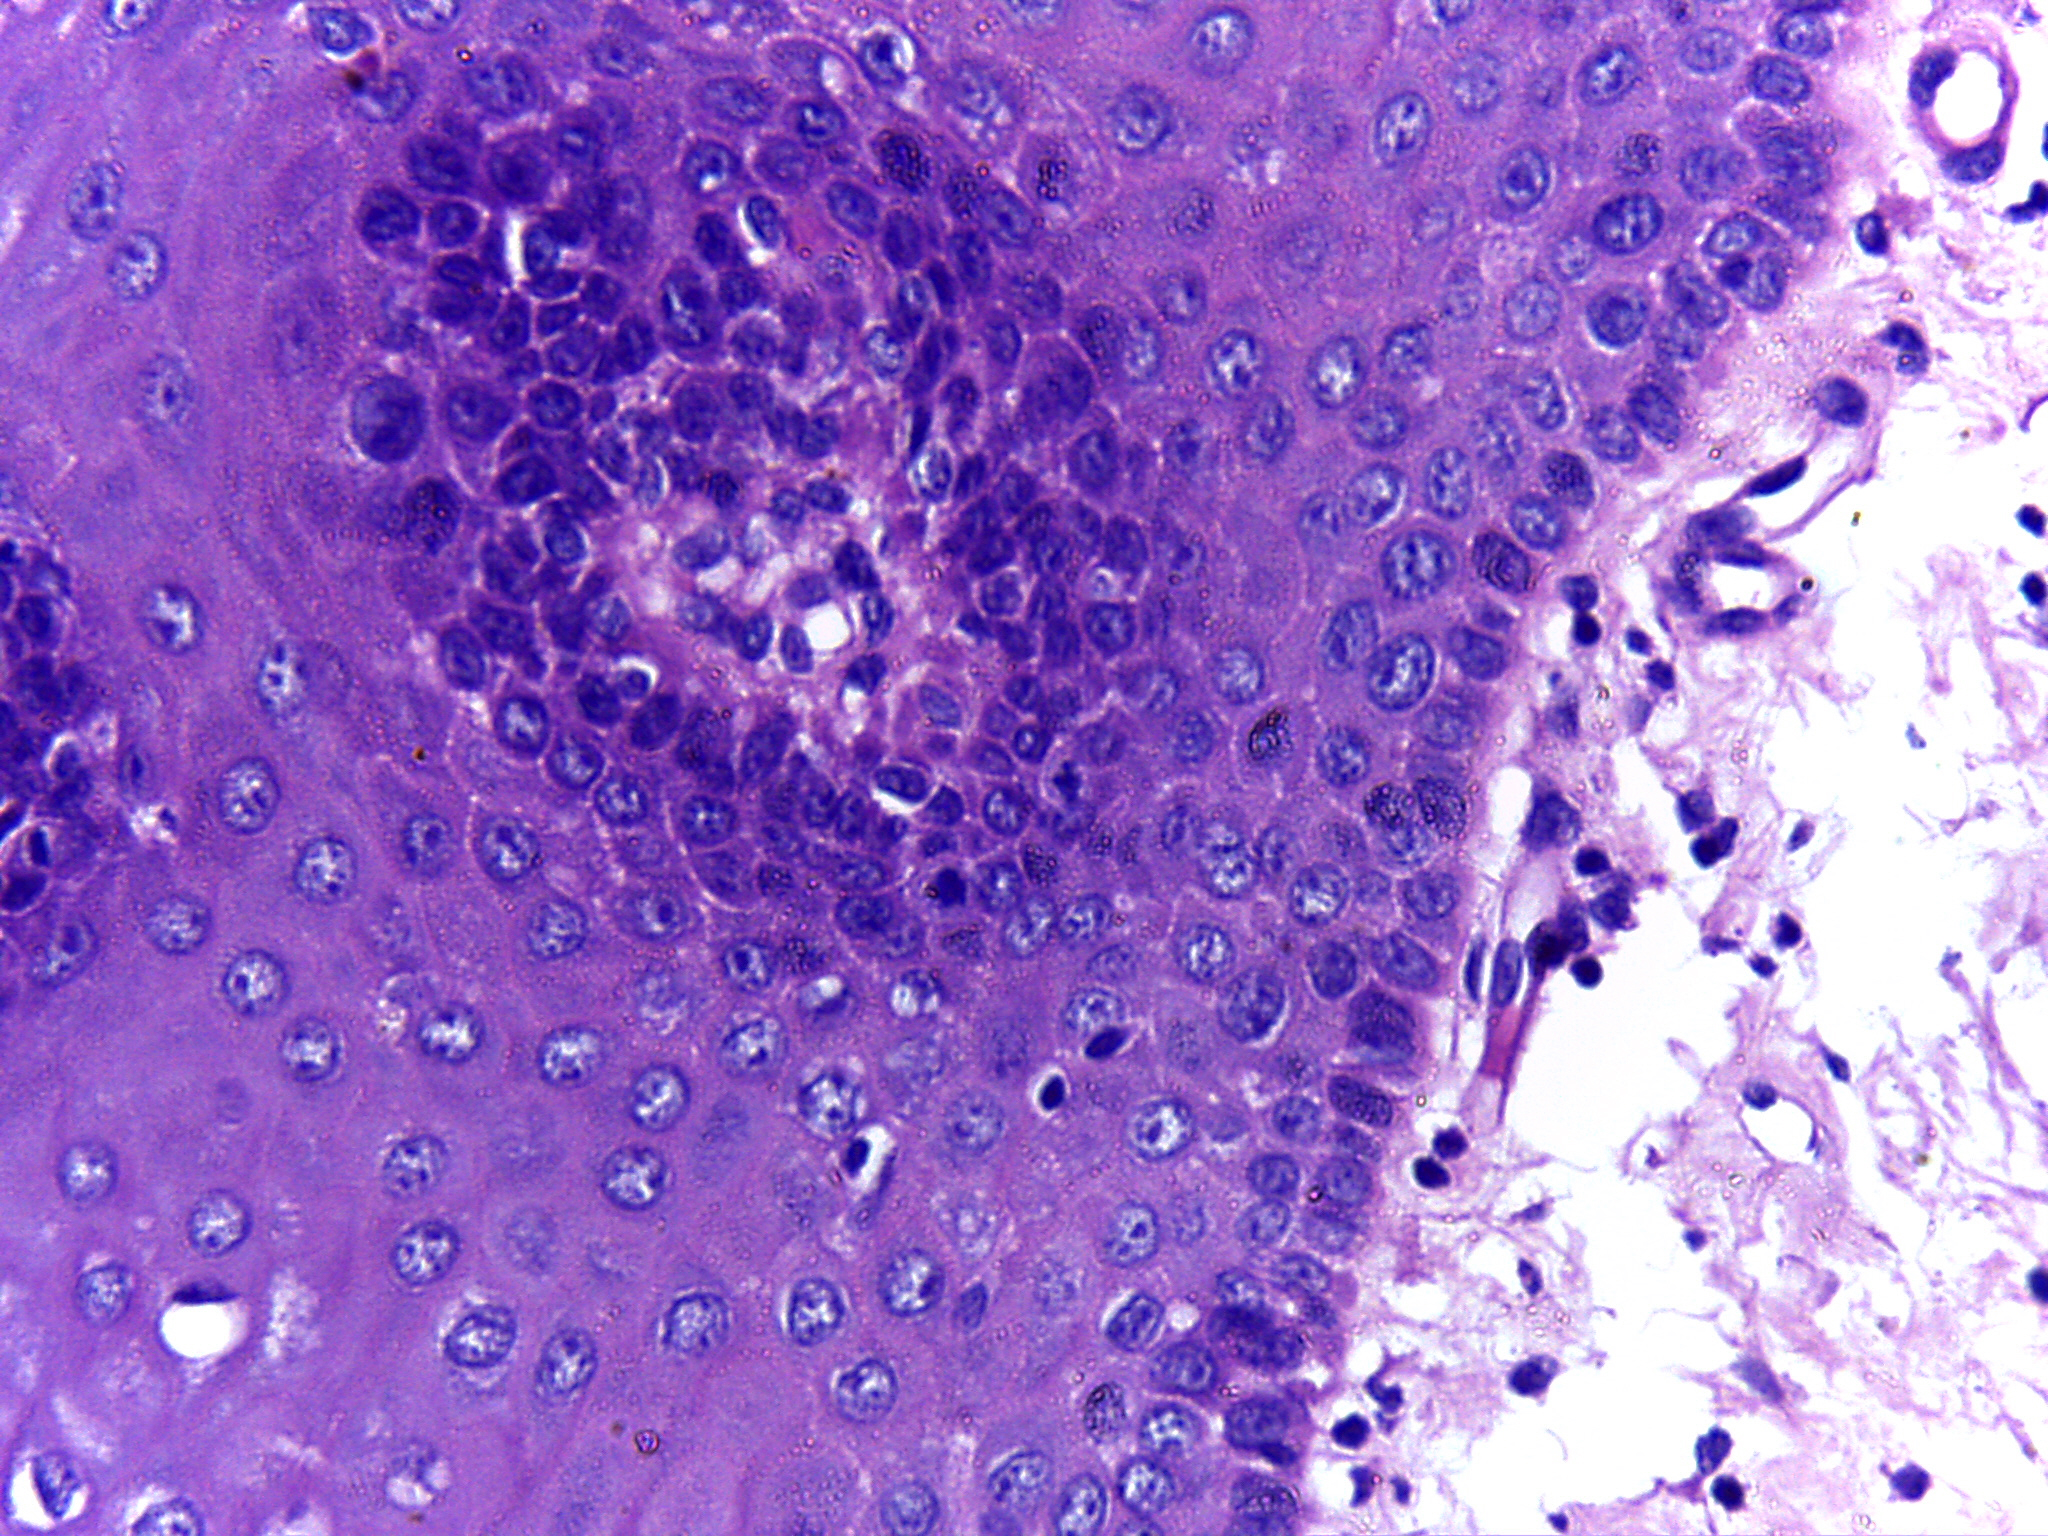
Diagnosis: Normal